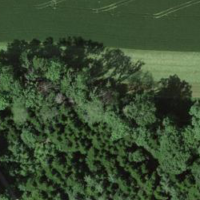
EUNIS habitat code: 41
Species observed at this site:
Euonymus europaeus